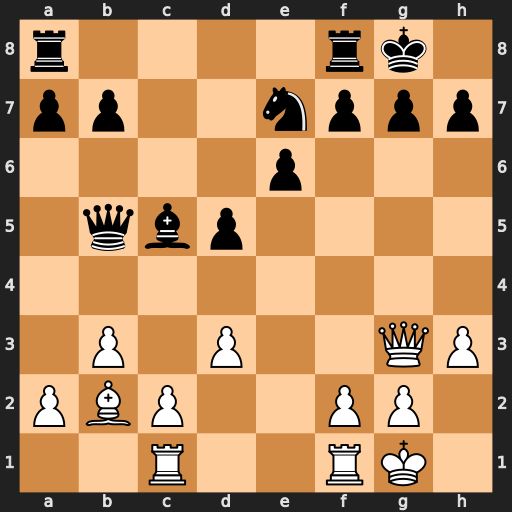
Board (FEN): r4rk1/pp2nppp/4p3/1qbp4/8/1P1P2QP/PBP2PP1/2R2RK1
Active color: w
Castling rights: -
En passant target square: -
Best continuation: Qxg7#